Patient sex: M
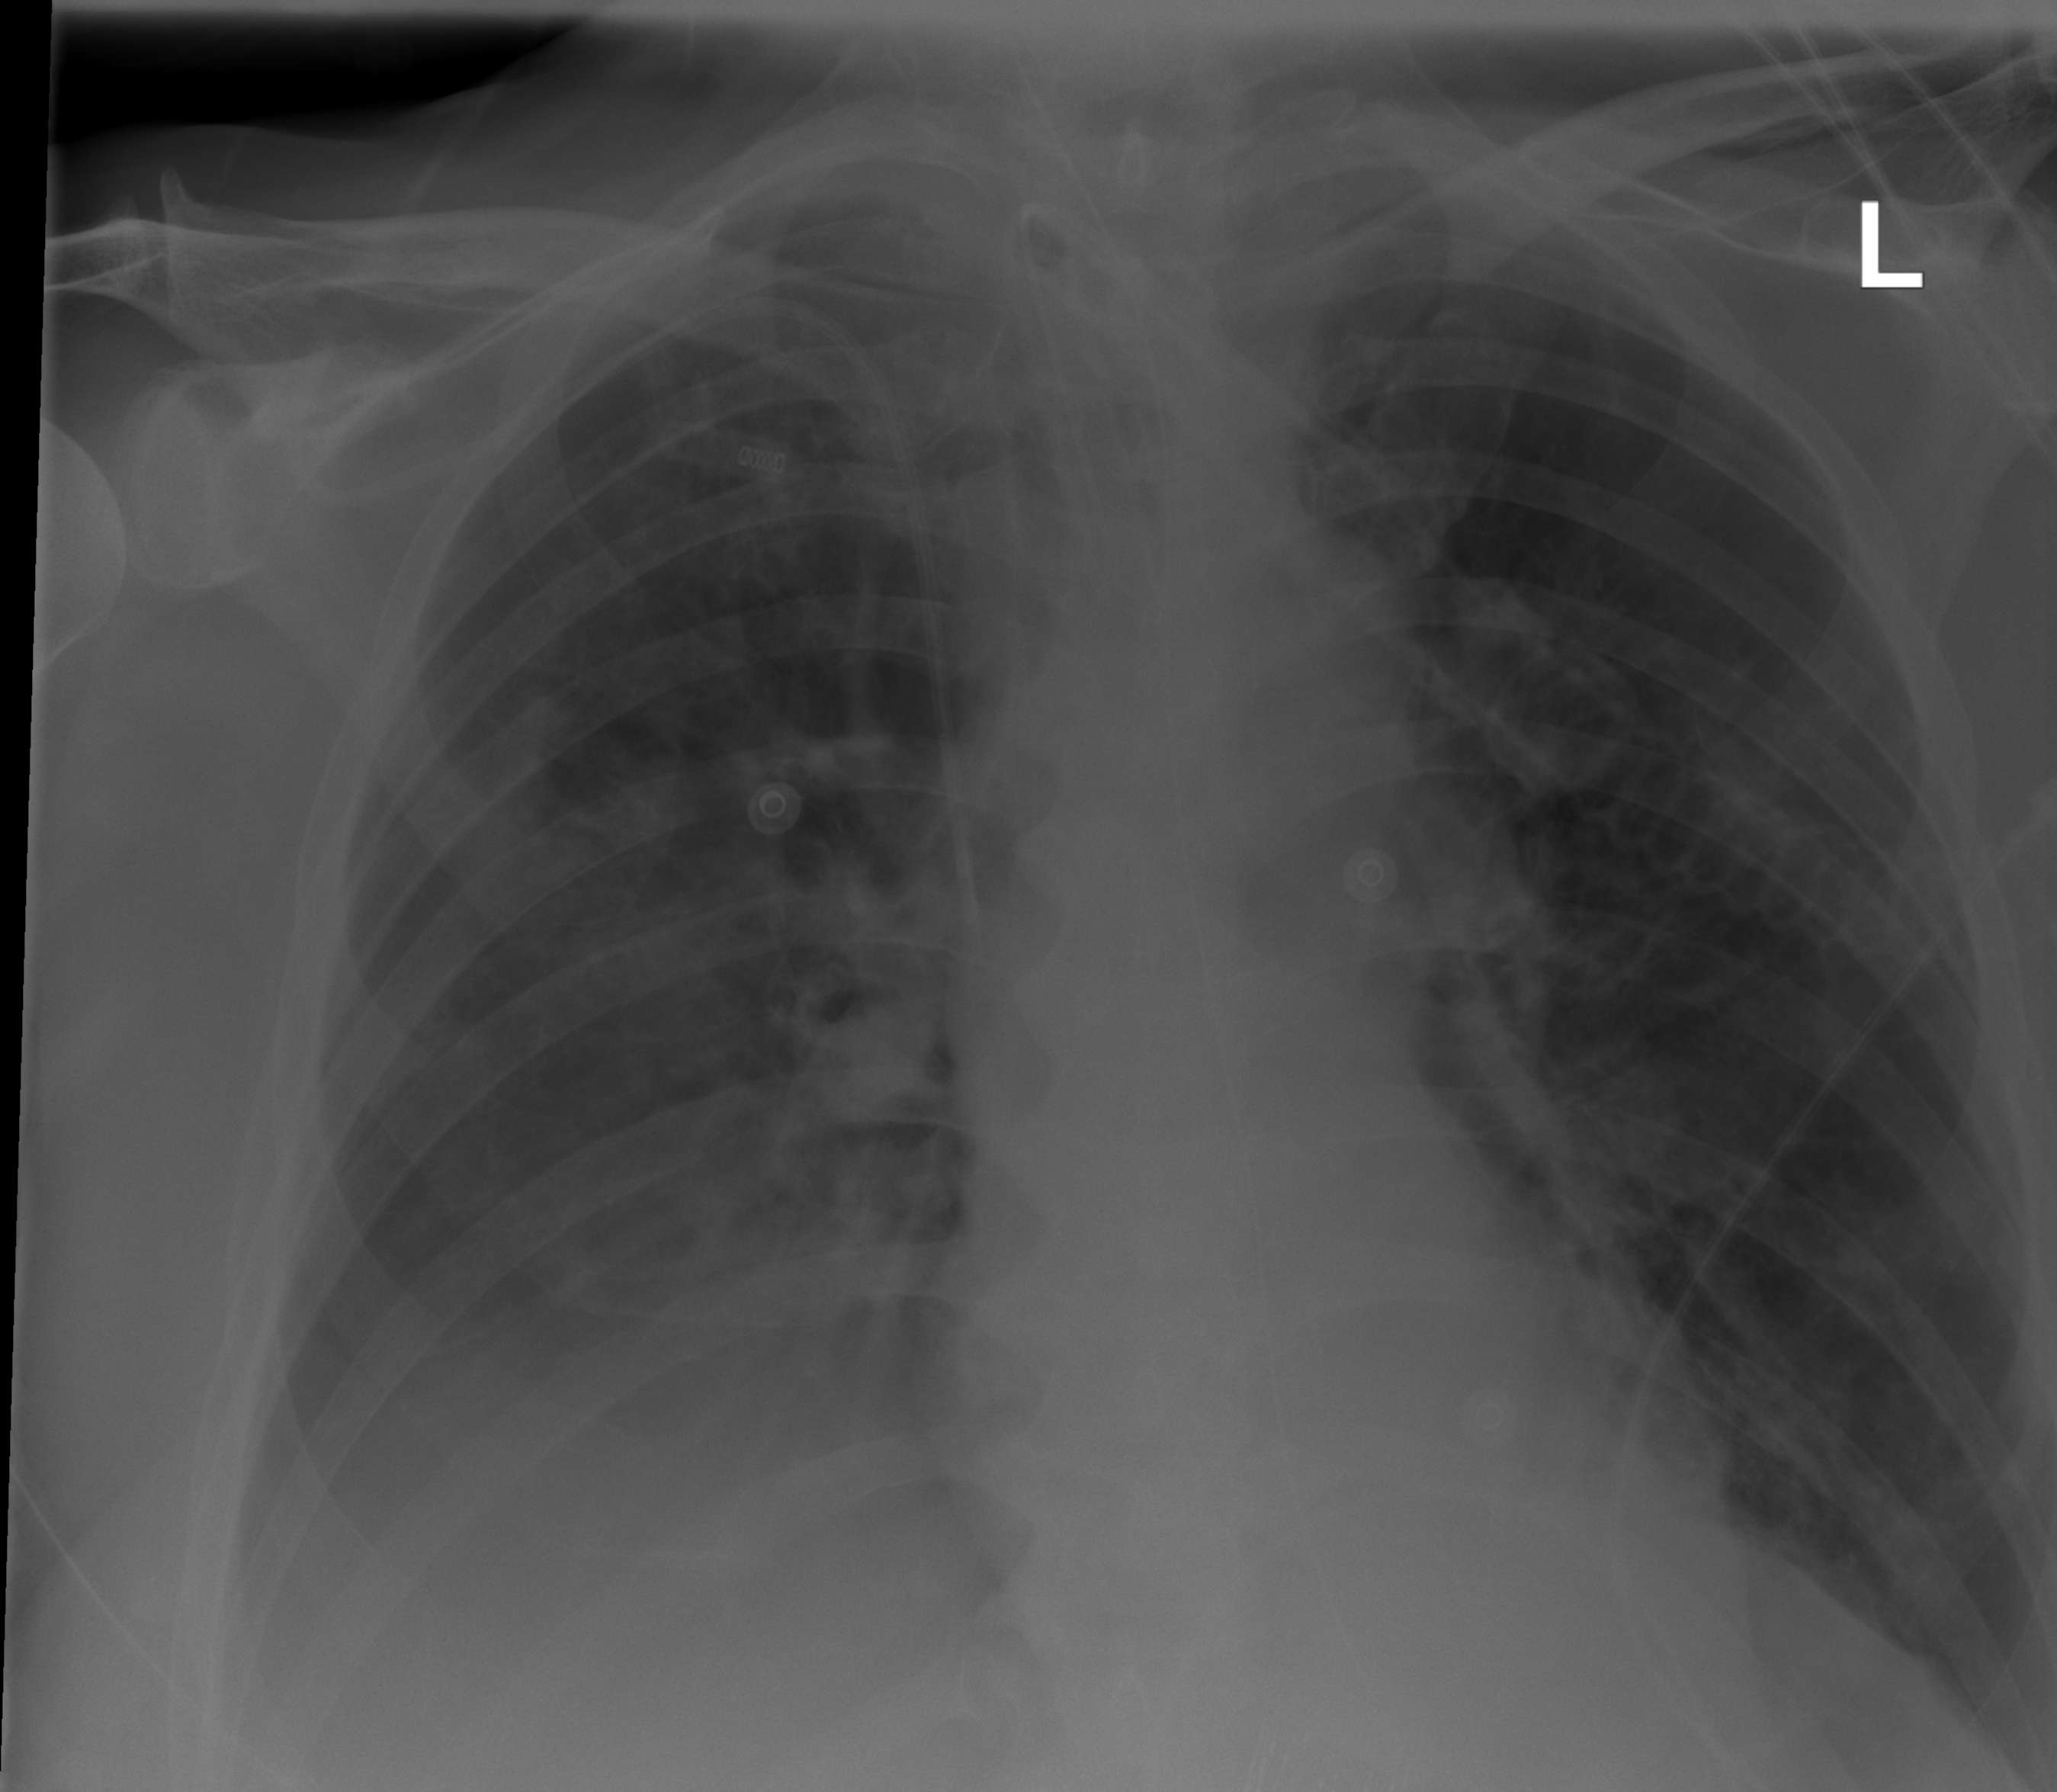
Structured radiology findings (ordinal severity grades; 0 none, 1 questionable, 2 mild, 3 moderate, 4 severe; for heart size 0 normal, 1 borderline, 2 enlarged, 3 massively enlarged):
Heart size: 0
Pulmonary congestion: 0
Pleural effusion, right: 2
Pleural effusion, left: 0
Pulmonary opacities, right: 0
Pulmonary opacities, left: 0
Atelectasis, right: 0
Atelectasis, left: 0